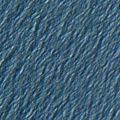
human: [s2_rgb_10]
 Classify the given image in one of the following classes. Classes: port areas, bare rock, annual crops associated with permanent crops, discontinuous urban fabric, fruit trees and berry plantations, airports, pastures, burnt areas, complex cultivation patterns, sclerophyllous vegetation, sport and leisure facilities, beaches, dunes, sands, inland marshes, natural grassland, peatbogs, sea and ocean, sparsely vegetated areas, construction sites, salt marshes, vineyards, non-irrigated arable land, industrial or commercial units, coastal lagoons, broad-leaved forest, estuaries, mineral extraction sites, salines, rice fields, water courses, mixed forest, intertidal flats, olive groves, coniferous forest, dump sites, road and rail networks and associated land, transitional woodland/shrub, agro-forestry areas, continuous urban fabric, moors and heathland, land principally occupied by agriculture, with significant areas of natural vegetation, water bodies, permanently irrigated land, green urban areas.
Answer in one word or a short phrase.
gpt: sea and ocean